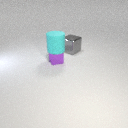
large cyan rubber cylinder above small purple metal cube